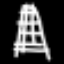
Label: The Eiffel Tower